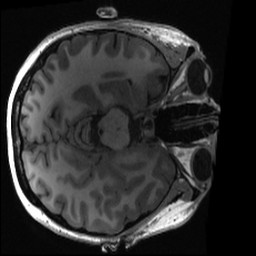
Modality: T1w
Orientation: axial
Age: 27
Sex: female